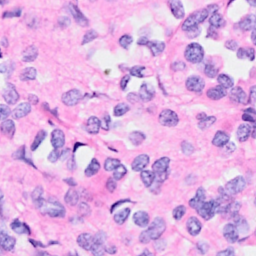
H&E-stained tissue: Breast